Aerial crown-view tile of a tropical tree (Barro Colorado Island, Panama), acquired 20250317:
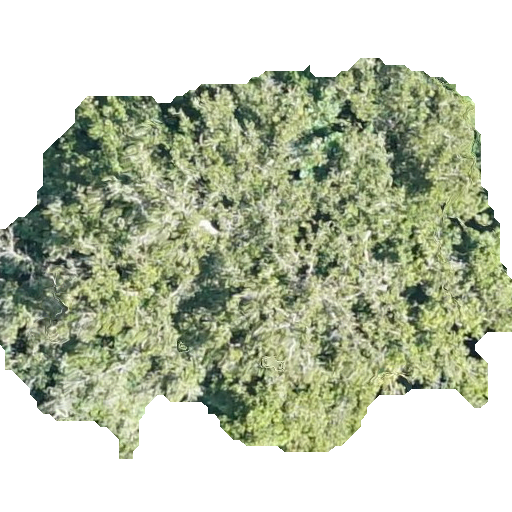
Species: Prioria copaifera
GBIF accepted scientific name: Prioria copaifera
Crown area: 231.877 m²